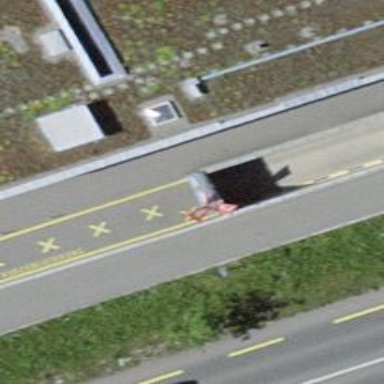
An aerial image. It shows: Parking entrance.